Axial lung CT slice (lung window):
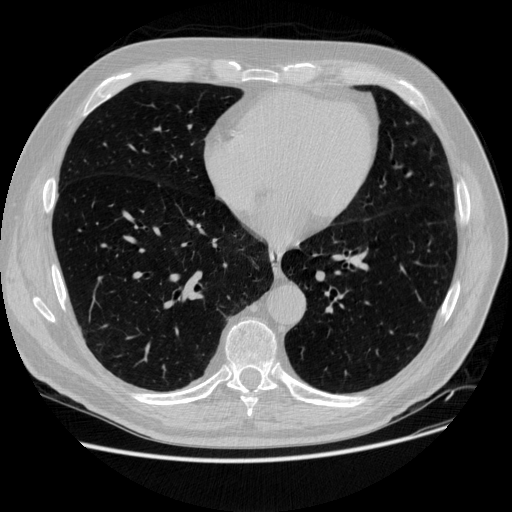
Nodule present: no